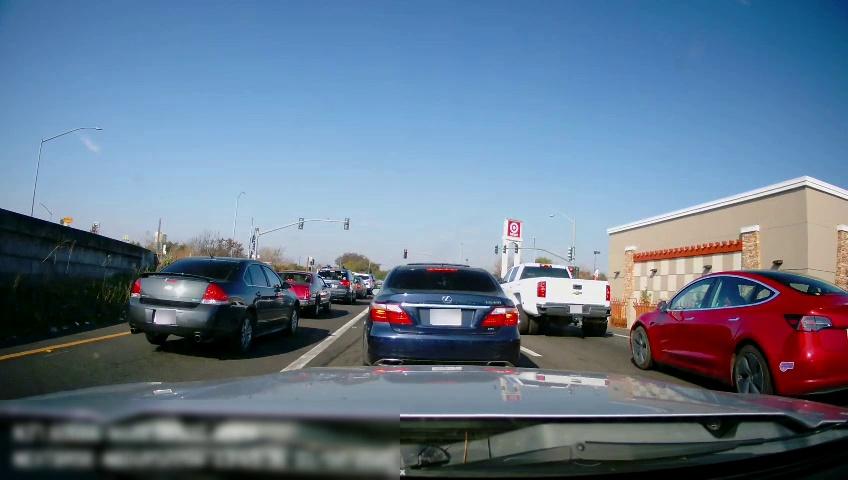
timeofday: Day
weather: Sunny
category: Drivable Space
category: Vehicles | Truck
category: Vehicles | Car
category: Vehicles | SUV
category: Vehicles | SUV
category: Vehicles | Car
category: Vehicles | SUV
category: Vehicles | Car
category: Vehicles | Car
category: Vehicles | Car
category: Lanes | Alternate Lane
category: Lanes | Alternate Lane
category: Lanes | Current Lane
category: Lanes | Current Lane
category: Traffic | Lights
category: Traffic | Lights
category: Traffic | Lights
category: Traffic | Lights
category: Traffic | Lights
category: Traffic | Lights
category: Traffic | Lights
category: Traffic | Lights
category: Traffic | Lights